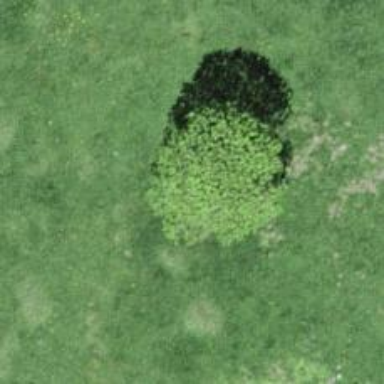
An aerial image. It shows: Beautiful tree in nature.